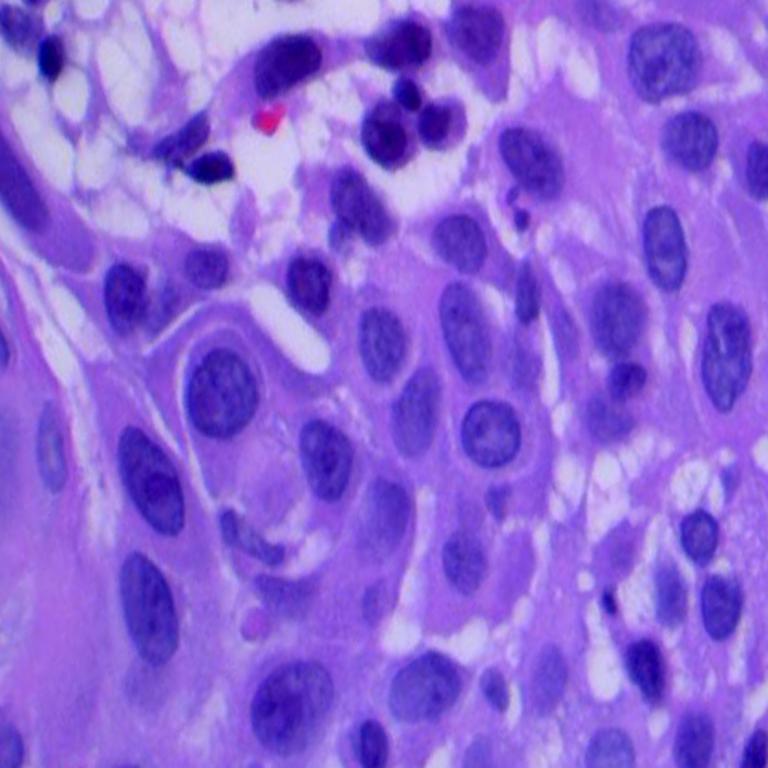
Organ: lung
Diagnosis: squamous carcinomas